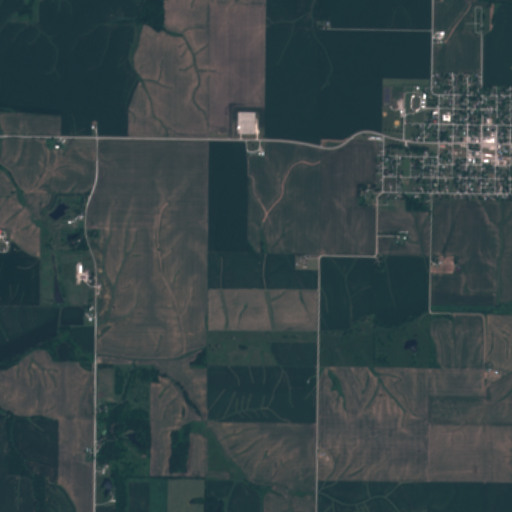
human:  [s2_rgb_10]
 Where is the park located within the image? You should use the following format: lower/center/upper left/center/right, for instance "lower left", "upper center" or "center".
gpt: The park is located in the upper right of the image.
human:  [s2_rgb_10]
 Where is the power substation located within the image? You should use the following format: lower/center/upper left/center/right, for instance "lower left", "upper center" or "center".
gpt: The power substation is located in the upper center of the image.
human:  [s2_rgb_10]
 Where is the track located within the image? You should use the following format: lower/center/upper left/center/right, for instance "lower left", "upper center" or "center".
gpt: There is no track in the image.